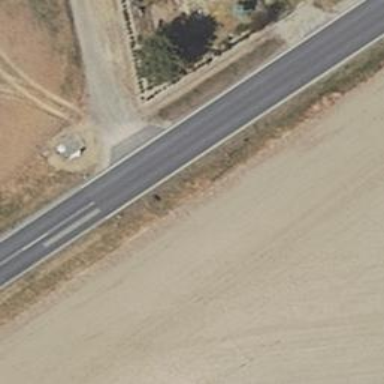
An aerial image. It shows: Secondary road with asphalt surface and no sidewalks.